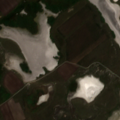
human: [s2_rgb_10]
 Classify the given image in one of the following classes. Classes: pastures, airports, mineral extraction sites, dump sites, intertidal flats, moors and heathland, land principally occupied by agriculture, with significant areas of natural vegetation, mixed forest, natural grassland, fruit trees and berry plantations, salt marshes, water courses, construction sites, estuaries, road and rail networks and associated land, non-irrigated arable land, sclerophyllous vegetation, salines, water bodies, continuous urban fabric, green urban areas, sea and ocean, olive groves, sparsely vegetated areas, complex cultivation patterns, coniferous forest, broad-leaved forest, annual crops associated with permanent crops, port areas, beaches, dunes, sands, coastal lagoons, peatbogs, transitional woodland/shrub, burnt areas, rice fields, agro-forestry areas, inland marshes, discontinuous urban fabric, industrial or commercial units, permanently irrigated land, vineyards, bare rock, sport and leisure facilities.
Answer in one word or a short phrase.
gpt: non-irrigated arable land, natural grassland, water bodies